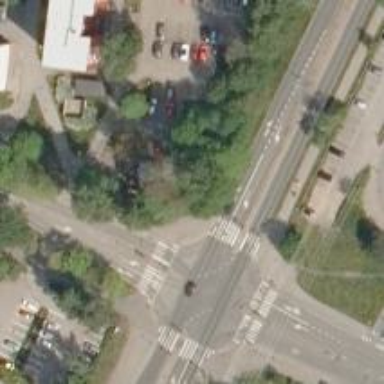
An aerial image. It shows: Secondary road with separate asphalt sidewalk.